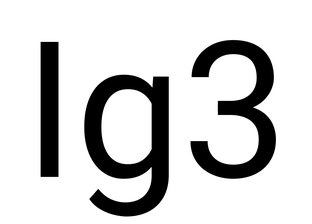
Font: Roboto_Regular